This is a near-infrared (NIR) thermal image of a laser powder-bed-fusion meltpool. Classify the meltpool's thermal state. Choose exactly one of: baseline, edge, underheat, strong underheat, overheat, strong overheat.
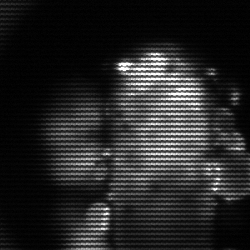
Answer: strong underheat